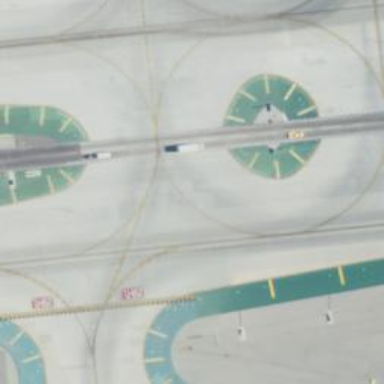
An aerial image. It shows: View of taxiway at the airport.